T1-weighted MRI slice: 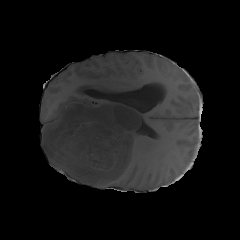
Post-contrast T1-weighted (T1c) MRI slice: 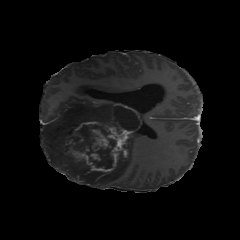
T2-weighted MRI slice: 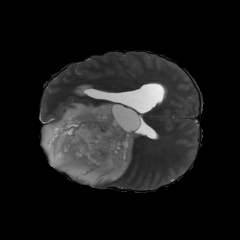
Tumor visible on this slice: yes